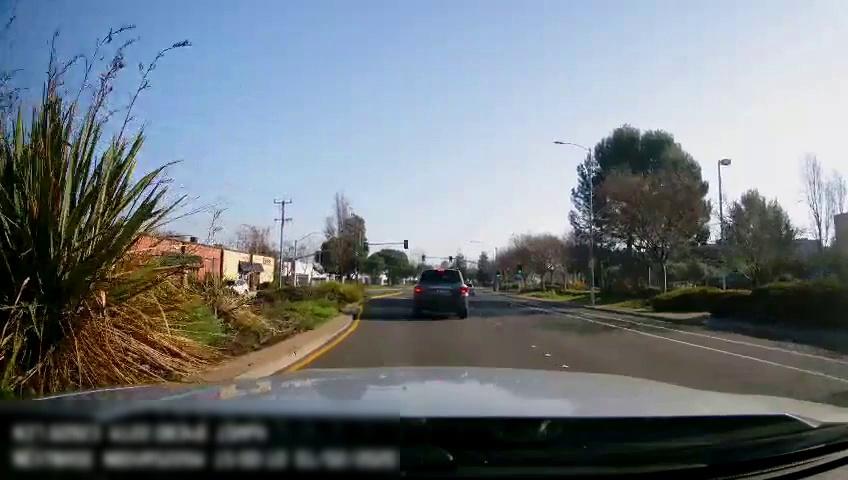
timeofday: Day
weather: Sunny
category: Drivable Space
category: Vehicles | Car
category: Vehicles | SUV
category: Vehicles | SUV
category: Lanes | Alternate Lane
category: Lanes | Current Lane
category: Lanes | Current Lane
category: Lanes | Alternate Lane
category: Traffic | Lights